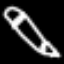
Label: pencil